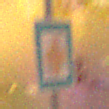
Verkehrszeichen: ErsteHilfe
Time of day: Night
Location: Outdoor (Nature)
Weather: Clear
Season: NotSpecified
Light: Natural